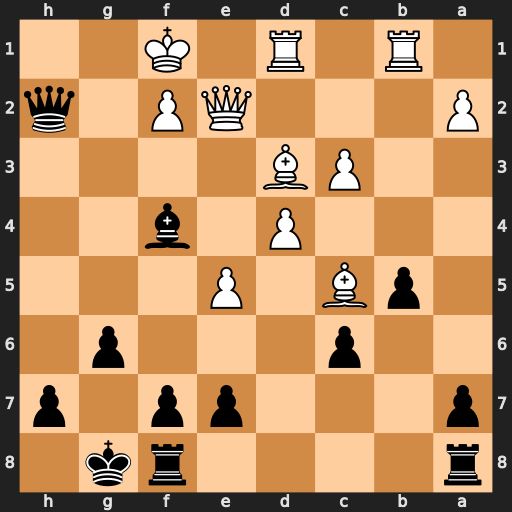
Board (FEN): r4rk1/p3pp1p/2p3p1/1pB1P3/3P1b2/2PB4/P3QP1q/1R1R1K2
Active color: b
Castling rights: -
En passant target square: -
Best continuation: Qh1#